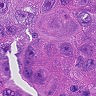
Metastatic tissue present: yes